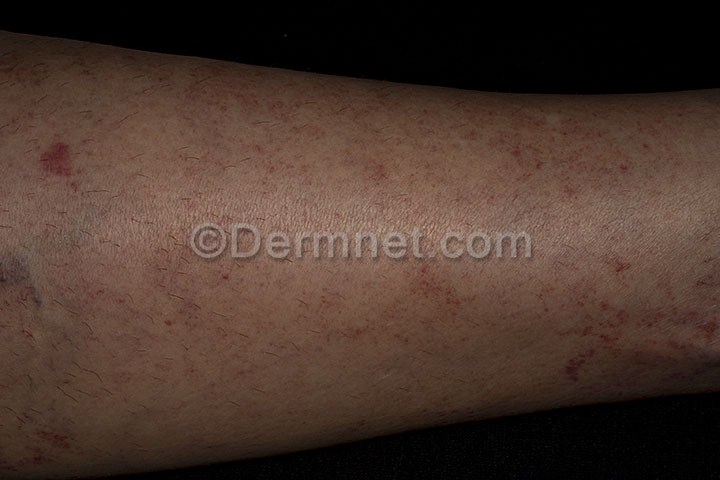
Disease: Vasculitis Photos